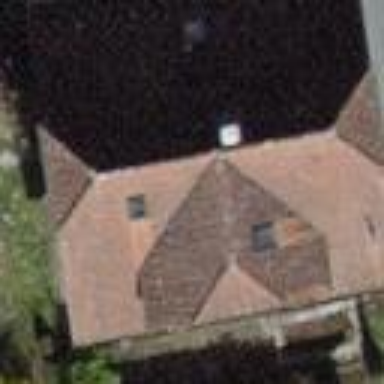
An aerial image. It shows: Residential building with half-hipped roof shape.